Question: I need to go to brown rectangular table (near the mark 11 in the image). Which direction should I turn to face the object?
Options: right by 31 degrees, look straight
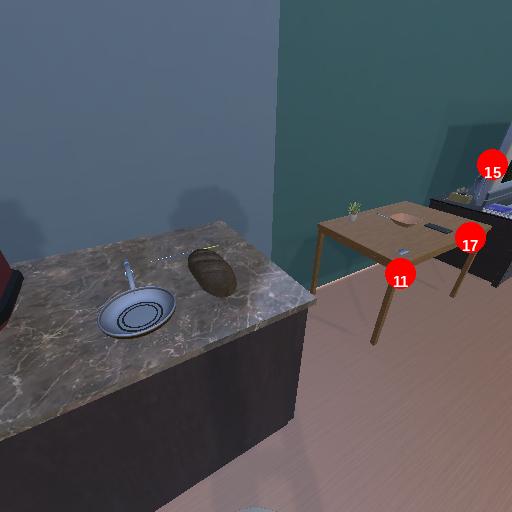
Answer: right by 31 degrees